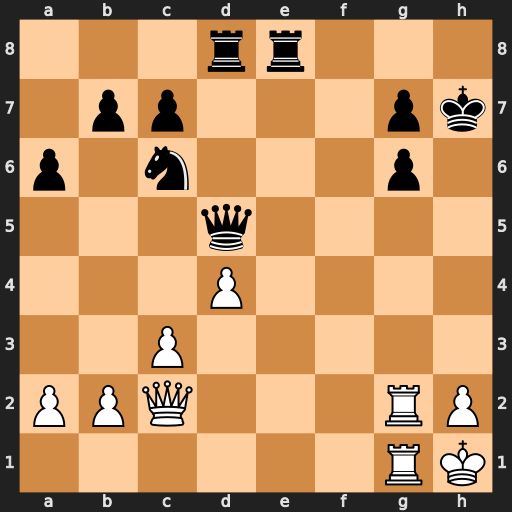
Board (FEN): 3rr3/1pp3pk/p1n3p1/3q4/3P4/2P5/PPQ3RP/6RK
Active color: w
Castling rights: -
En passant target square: -
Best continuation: Qxg6+ Kh8 Qxg7#